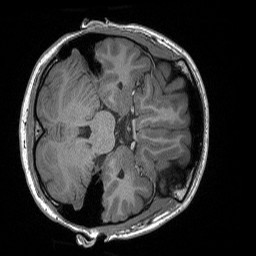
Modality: T1w
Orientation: axial
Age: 22
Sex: female
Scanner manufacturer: siemens
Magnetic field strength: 3 T
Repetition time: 1.56 s
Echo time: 0.00207 s